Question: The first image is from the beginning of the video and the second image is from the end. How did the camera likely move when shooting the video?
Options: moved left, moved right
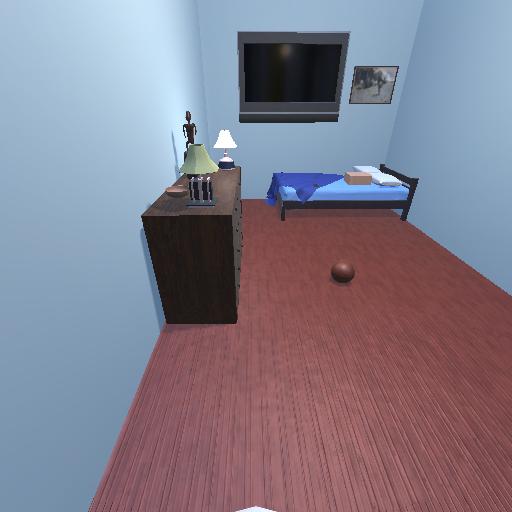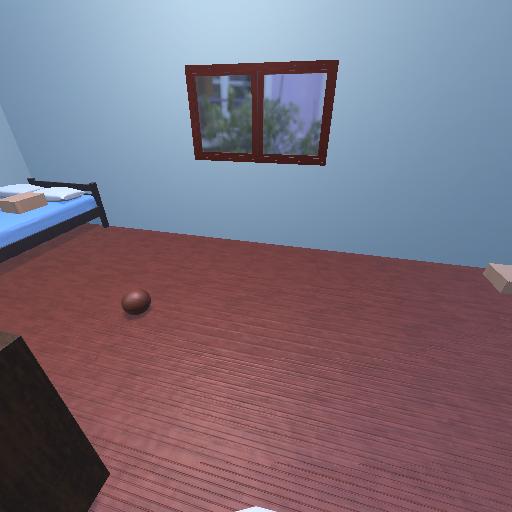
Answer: moved left